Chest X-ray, AP view. Patient: 26 years old, sex M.
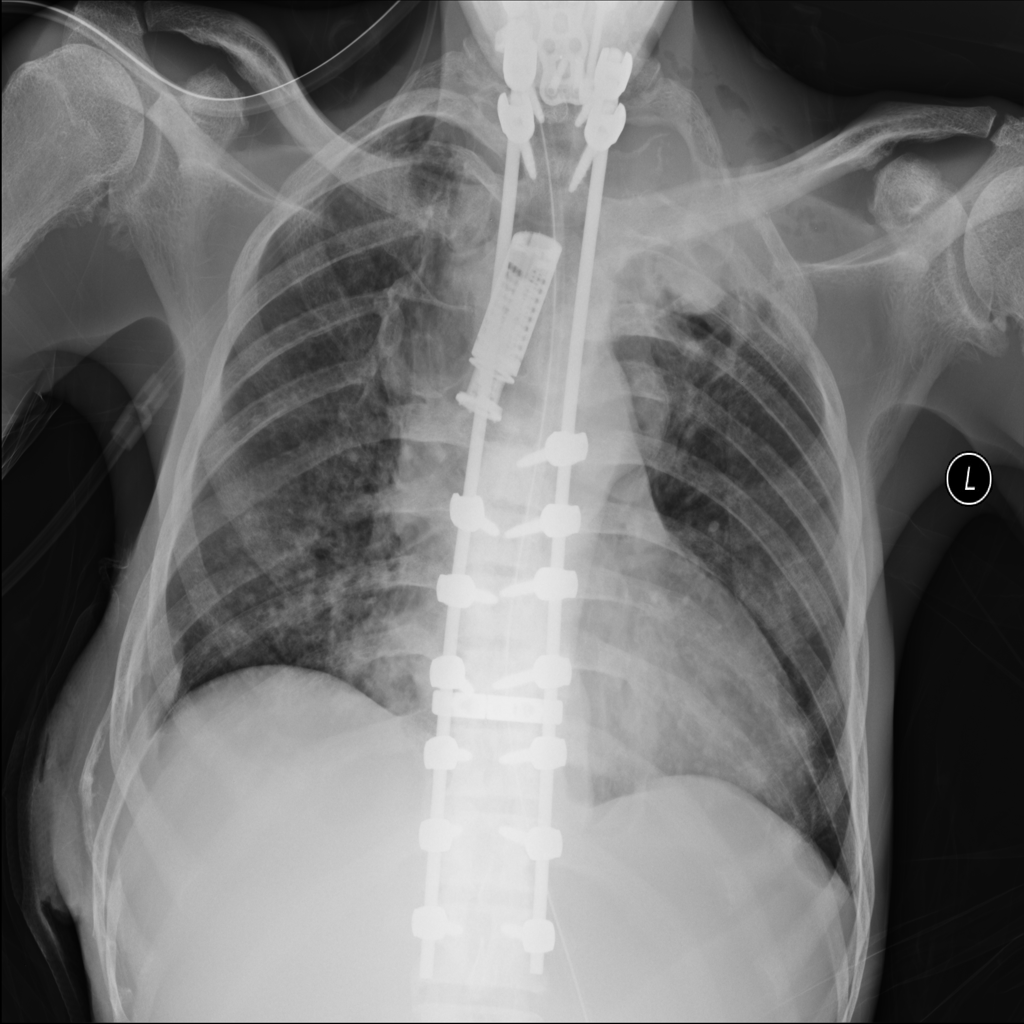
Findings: Consolidation, Effusion, Mass, Nodule, Pleural_Thickening